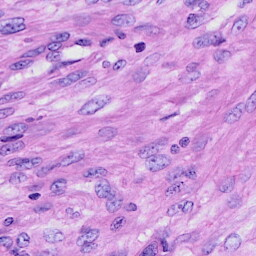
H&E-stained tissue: Ovarian